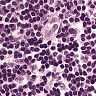
Metastatic tissue present: no